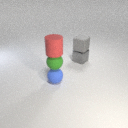
small red rubber cylinder above small blue rubber sphere